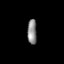
Tissue: lung
Cell type: Epithelial cells
Senescence score: 0.5794
Nuclear area (px): 233
Mean DAPI intensity: 135.876